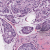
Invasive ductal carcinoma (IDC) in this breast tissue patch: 1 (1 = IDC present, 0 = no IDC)